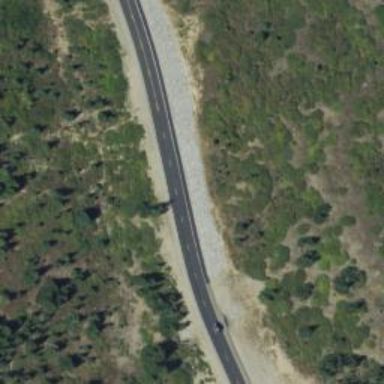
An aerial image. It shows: Tertiary road with asphalt surface.